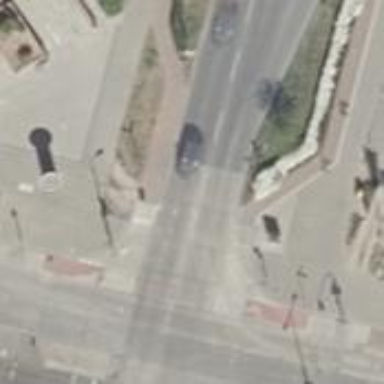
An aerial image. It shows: Cycleway road with separate sidewalk.